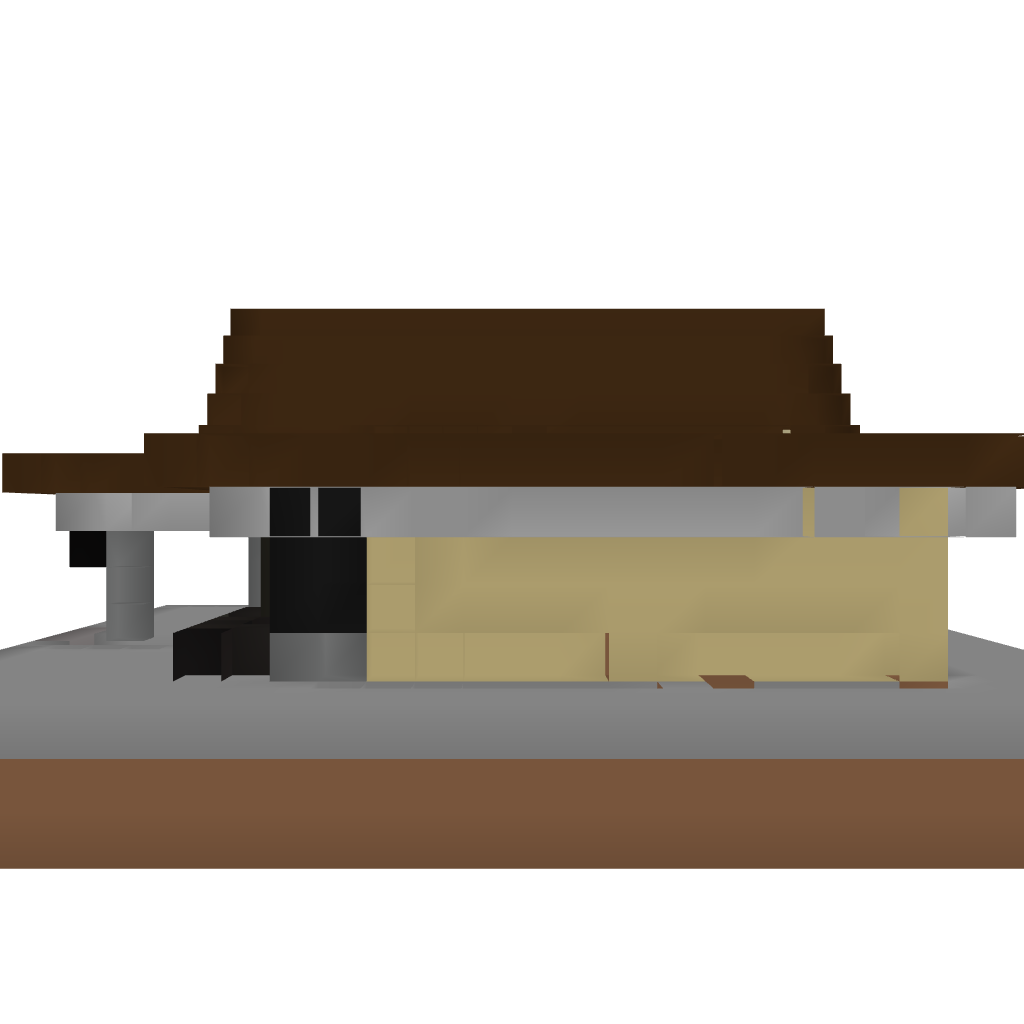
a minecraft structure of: Modern House 001